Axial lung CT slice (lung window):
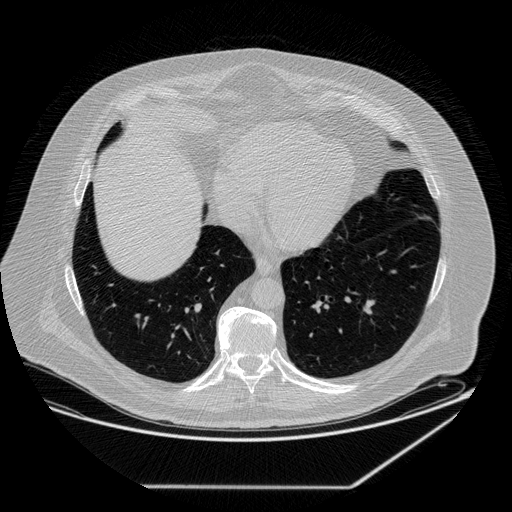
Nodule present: no